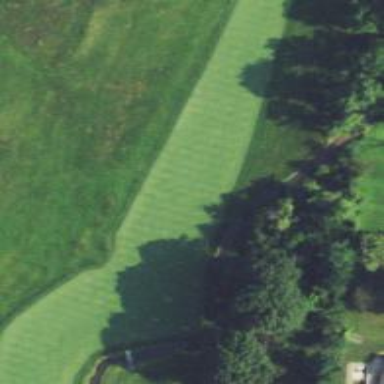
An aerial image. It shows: Grassy area designated as golf fairway.